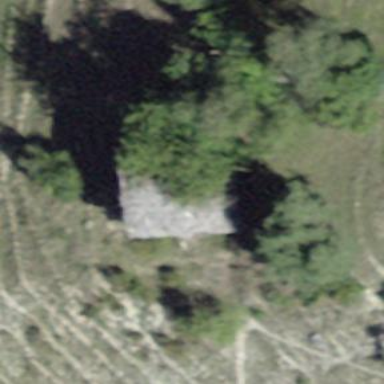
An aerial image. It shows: Gabled barn with distinct roof shape.